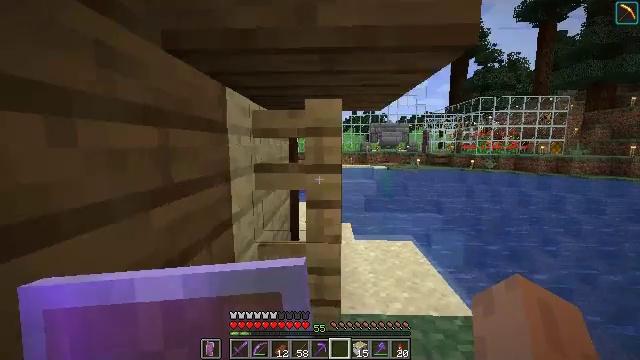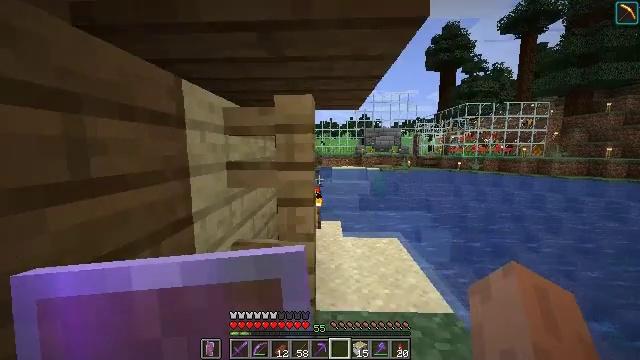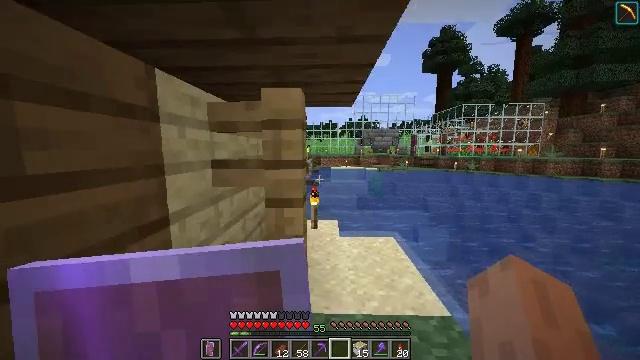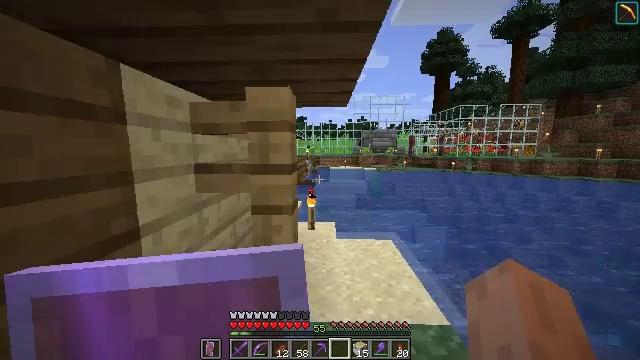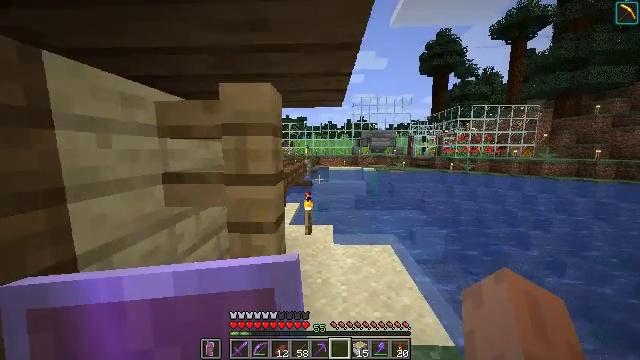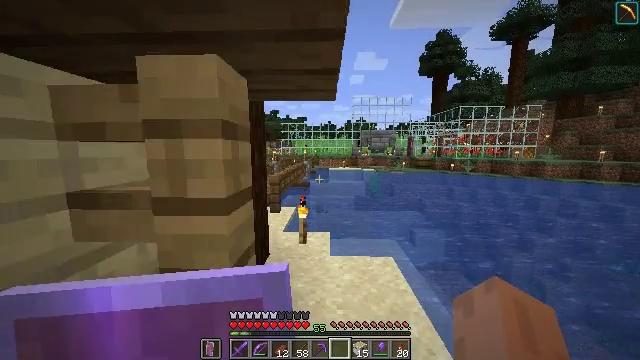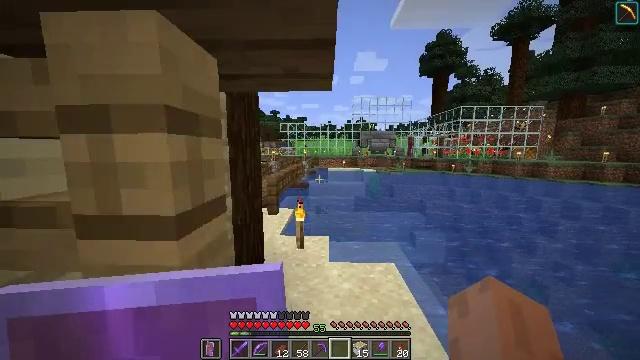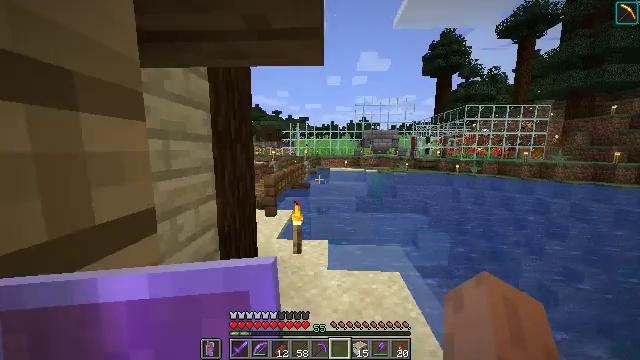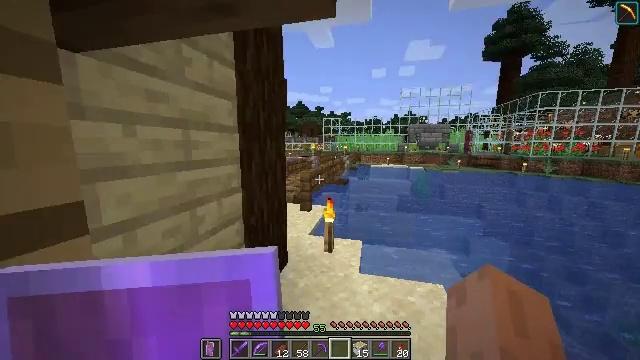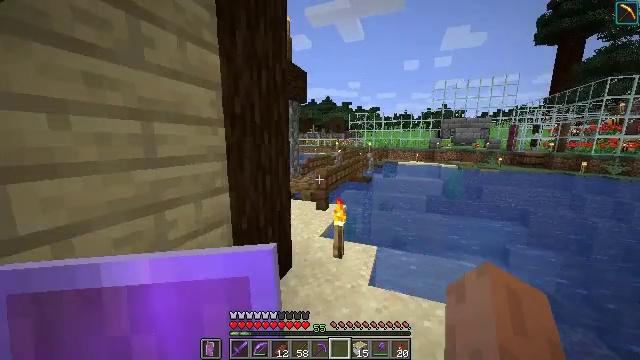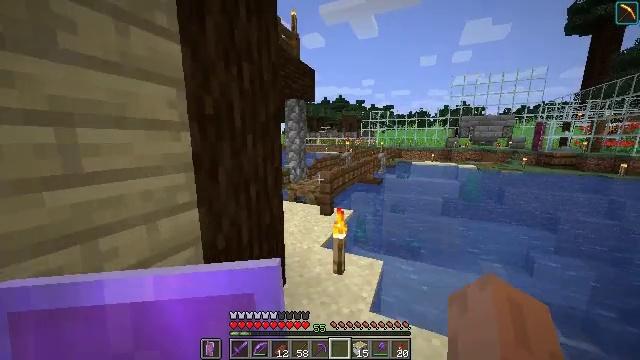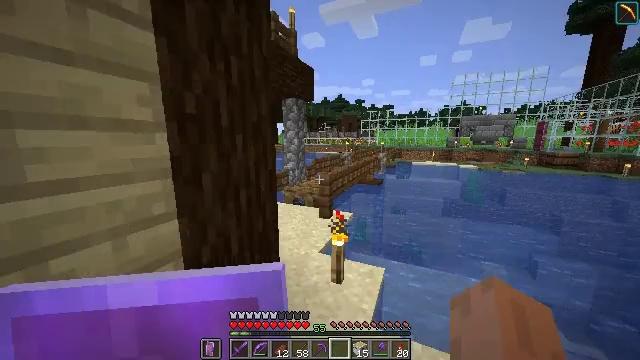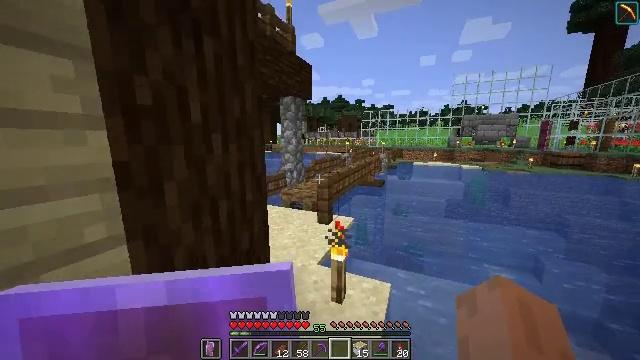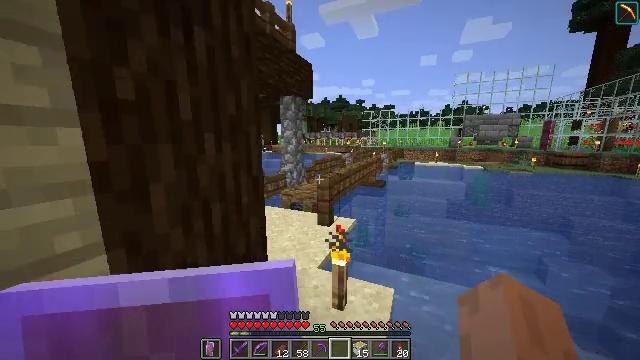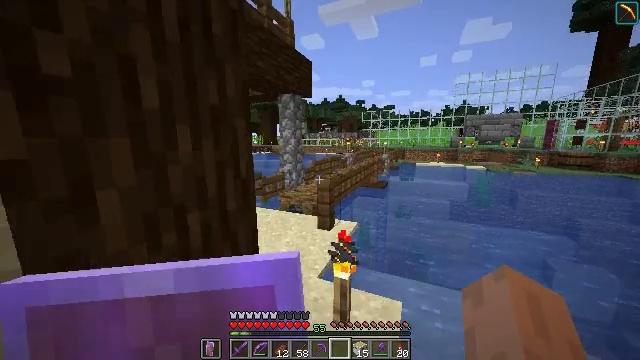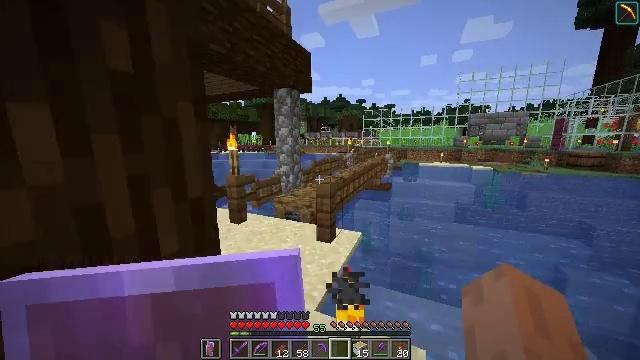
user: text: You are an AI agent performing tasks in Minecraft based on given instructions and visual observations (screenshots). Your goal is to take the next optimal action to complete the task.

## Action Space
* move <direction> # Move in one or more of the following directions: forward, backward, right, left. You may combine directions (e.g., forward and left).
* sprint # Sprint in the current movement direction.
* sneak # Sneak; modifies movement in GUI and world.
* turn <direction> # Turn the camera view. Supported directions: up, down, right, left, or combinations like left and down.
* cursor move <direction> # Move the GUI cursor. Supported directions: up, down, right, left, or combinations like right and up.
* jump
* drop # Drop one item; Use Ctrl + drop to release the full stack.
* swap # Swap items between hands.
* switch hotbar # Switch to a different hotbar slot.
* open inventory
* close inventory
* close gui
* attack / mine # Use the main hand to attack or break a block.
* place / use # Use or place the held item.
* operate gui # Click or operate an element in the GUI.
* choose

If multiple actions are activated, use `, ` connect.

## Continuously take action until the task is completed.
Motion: motion action
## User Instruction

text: Get a lead by crafting string and slimeball together.
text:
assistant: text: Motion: move forward and move right, sprint
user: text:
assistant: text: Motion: move forward, sprint
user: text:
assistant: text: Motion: move forward, sprint
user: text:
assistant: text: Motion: move forward, sprint
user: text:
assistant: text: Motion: move forward, sprint
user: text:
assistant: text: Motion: move forward, sprint
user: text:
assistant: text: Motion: move forward and move right, sprint
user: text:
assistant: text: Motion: move forward and move right, sprint, turn left and down
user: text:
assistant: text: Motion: move forward and move right, sprint, turn left
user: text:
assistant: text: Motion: move forward, sprint, turn left
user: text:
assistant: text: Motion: move forward, sprint
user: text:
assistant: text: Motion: move forward, sprint
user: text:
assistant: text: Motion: move forward, sprint
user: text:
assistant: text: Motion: move forward, sprint
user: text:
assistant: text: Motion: move forward, sprint
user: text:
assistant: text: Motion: move forward, sprint, turn left
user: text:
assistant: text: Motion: move forward, sprint, turn left and down
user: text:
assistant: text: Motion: move forward, sprint, turn left and down
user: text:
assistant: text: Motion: move forward and move right, sprint
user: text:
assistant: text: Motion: move forward and move right
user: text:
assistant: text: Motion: move forward and move right, sprint
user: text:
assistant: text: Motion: move forward and move right, sprint
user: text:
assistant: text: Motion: move forward and move right, sprint
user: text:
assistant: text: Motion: move forward, sprint
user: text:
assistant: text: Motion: move forward, sprint
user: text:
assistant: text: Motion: move forward, sprint
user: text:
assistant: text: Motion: move forward, sprint
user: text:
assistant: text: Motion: move forward, sprint
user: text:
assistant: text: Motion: move forward, sprint
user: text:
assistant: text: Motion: move forward, sprint, turn right